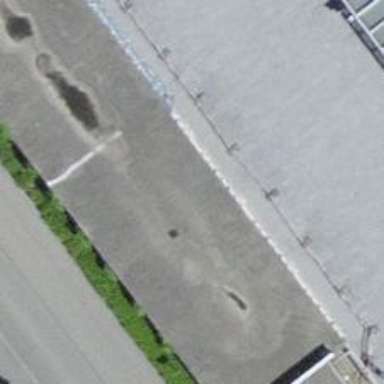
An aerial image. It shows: Parking area.